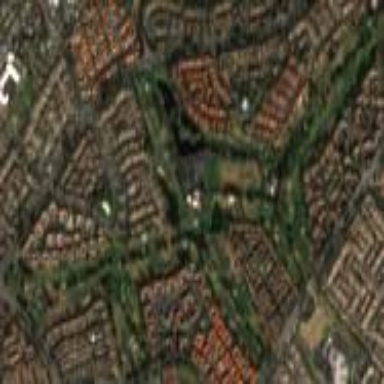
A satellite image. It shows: Golf course.